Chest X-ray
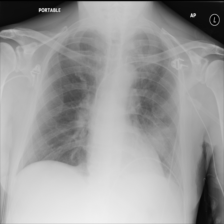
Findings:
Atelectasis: negative
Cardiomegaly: negative
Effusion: negative
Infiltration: negative
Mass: negative
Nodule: negative
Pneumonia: negative
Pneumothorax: negative
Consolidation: positive
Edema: negative
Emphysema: negative
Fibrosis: negative
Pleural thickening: negative
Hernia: negative